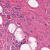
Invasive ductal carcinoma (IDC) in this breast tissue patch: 0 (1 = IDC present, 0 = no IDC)